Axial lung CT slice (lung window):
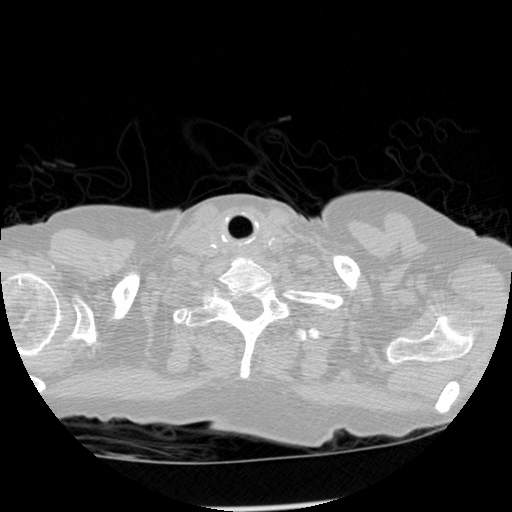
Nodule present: no